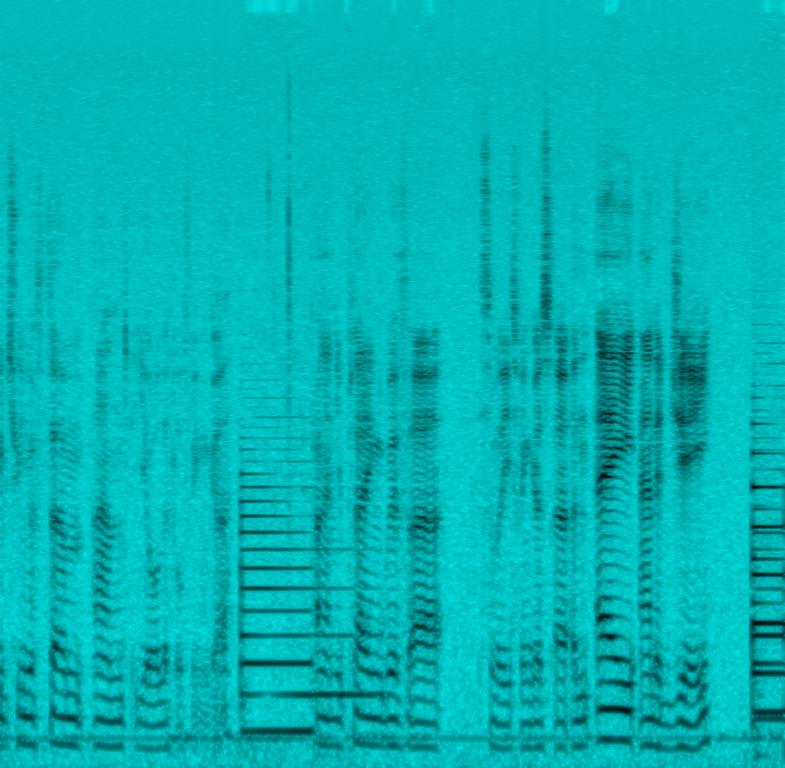
This is the recording of a keyboard lesson. There is a male instructor that plays the notes on the keyboard first and then describes the placement of the fingers and the notes that are being played. The audio quality of the lesson is not that great.